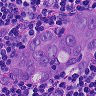
Metastatic tissue present: yes